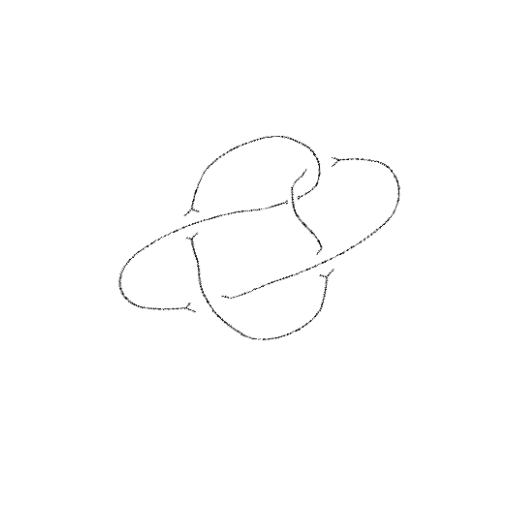
Crossing number: 5